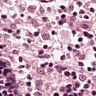
Metastatic tissue present: no